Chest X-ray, PA view. Patient: 38 years old, sex M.
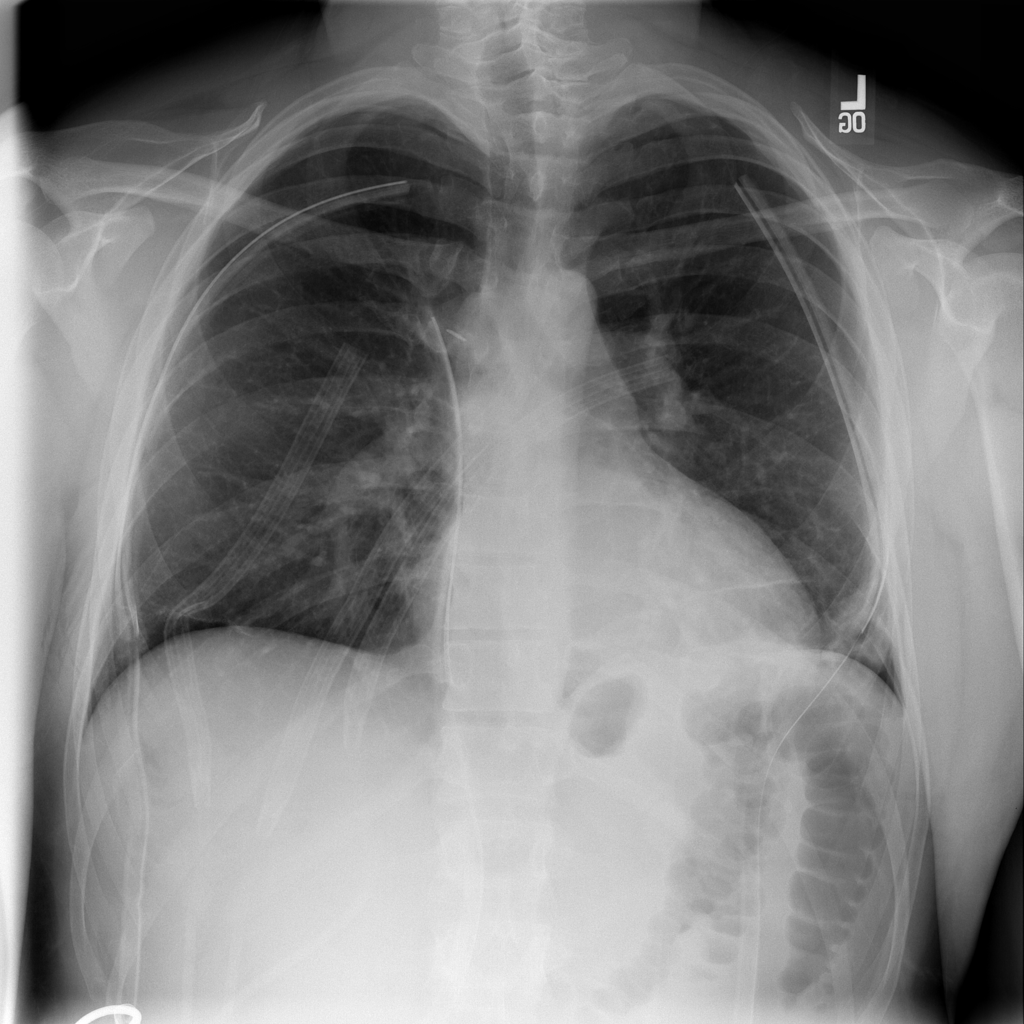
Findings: Atelectasis, Mass, Pneumothorax